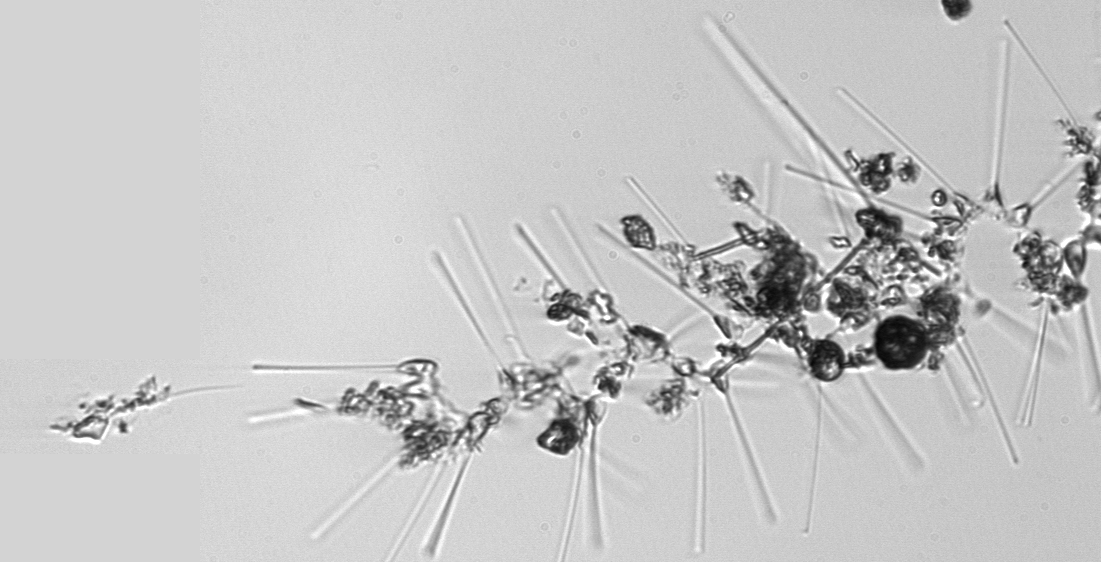
Label: Asterionellopsis_glacialis